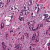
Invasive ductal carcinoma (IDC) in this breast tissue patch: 1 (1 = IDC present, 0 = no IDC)